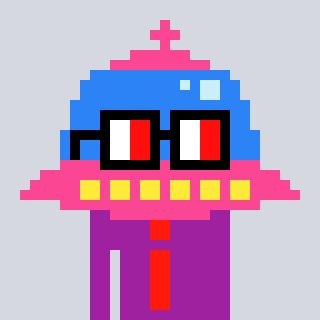
a pixel art character with square glasses with black frames and red eyes, a ufo-shaped head and a magenta-colored body on a cool background